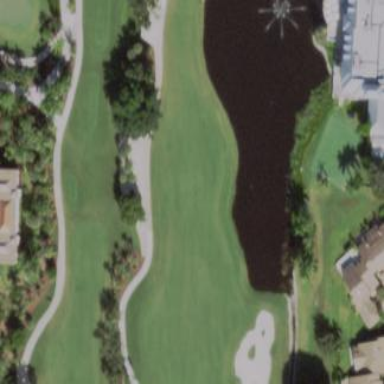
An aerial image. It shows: Grassy golf fairway.